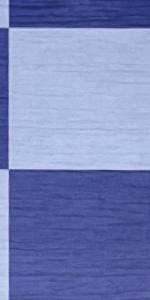
Label: Empty